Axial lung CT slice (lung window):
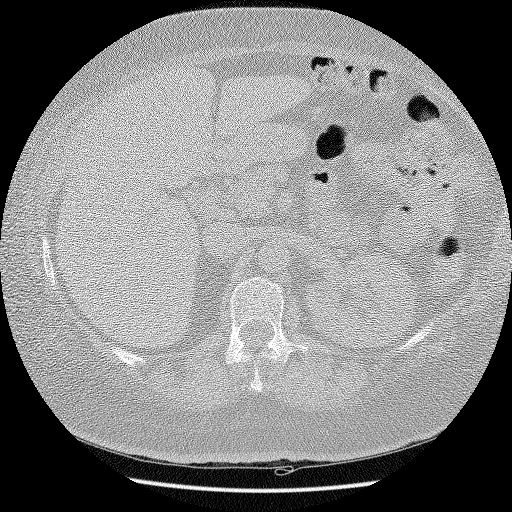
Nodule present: no